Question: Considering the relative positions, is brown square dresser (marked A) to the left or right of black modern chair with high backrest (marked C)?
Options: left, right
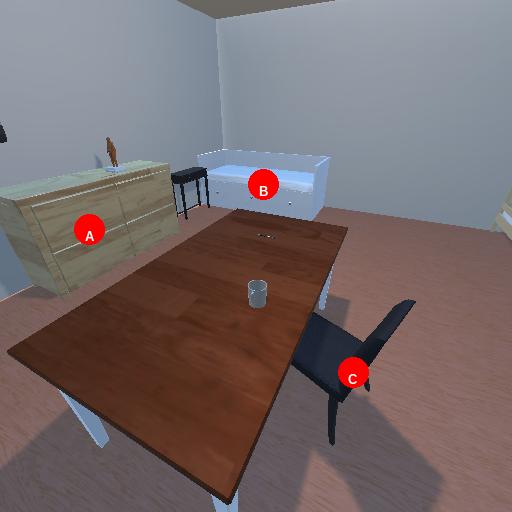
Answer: left